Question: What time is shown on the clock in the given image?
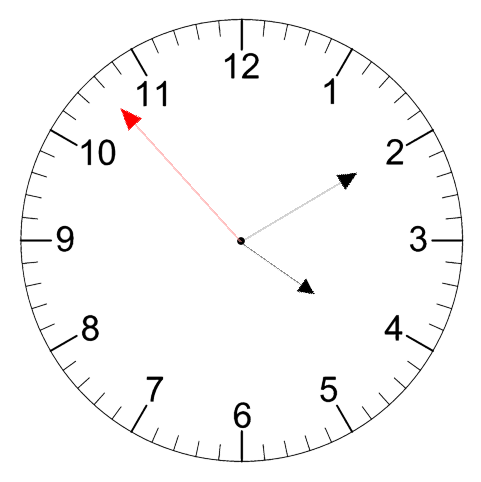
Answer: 04:09:53